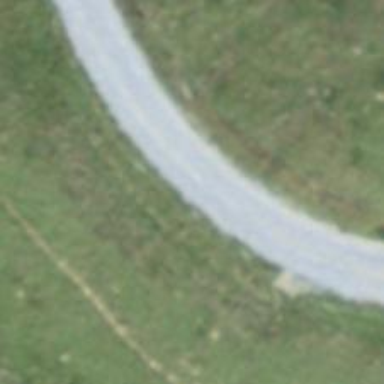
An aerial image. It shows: Gravel track with grade 2 quality.